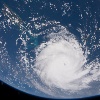
Label: cloud